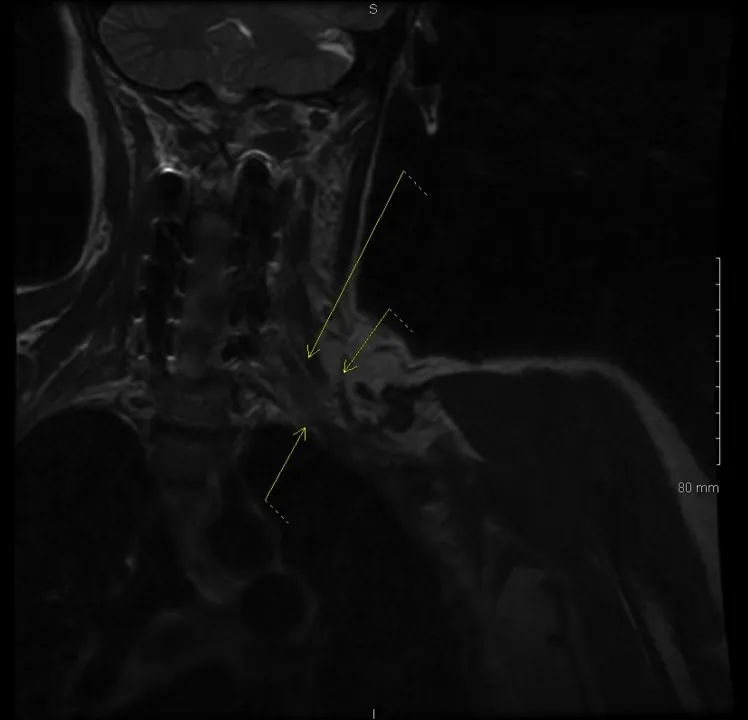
Postoperative onset of Brachial Neuritis shown through MRI.
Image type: radiology (mri)